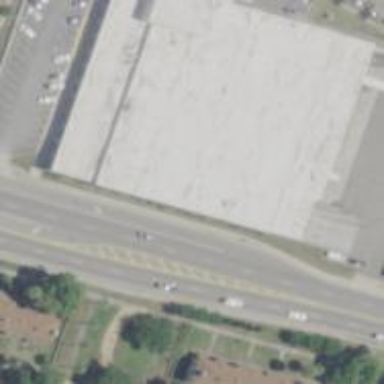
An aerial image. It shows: Industrial building that serves as post office.